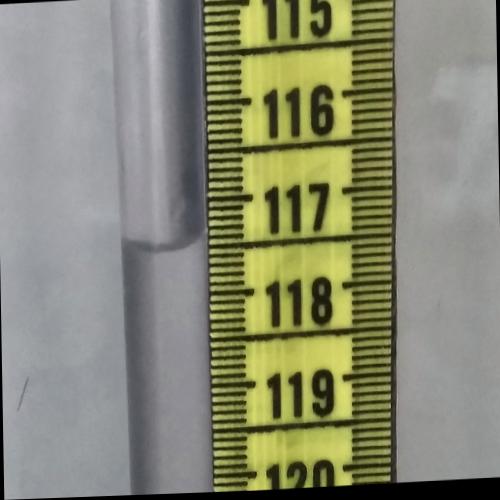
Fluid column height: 117.5 cm